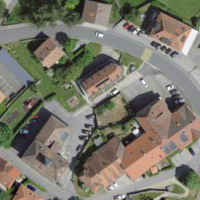
EUNIS habitat code: 54
Species observed at this site:
Anthriscus sylvestris